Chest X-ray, AP view. Patient: 16 years old, sex M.
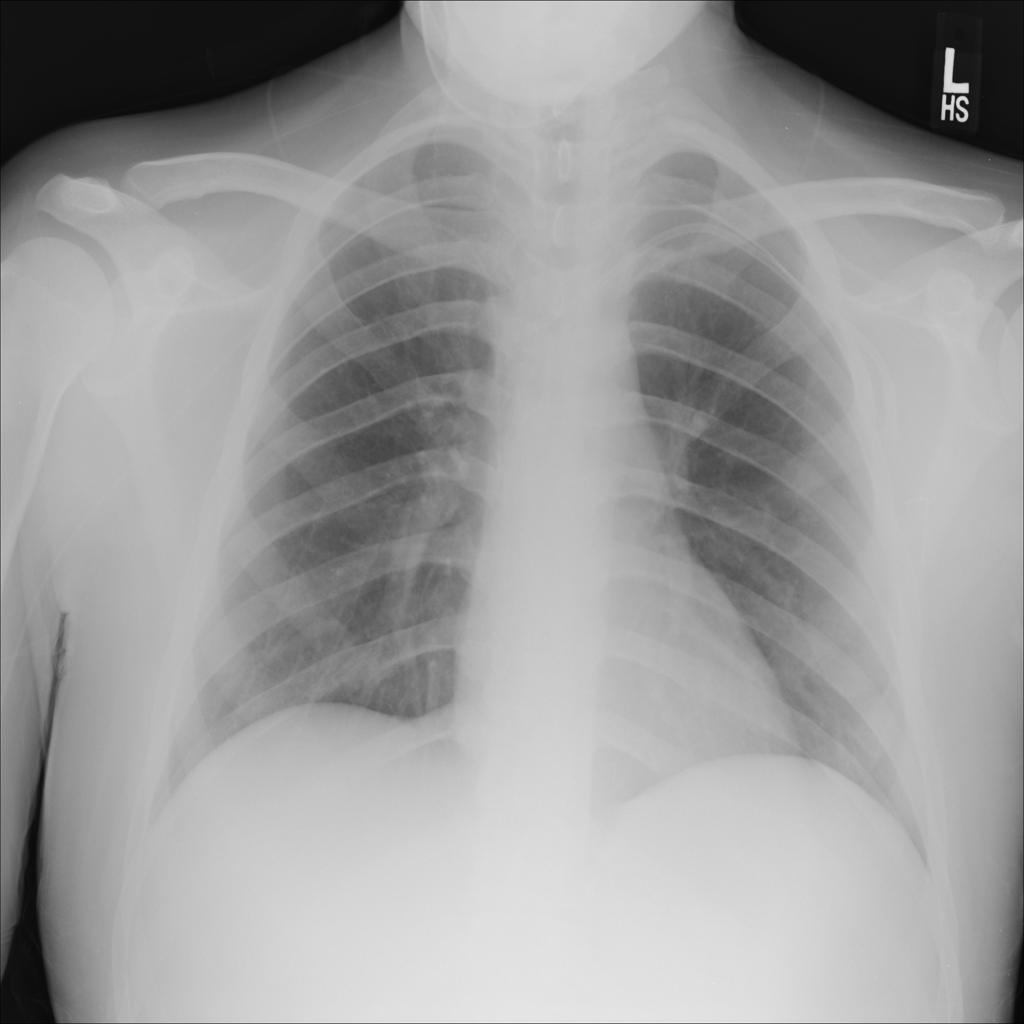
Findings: No Finding